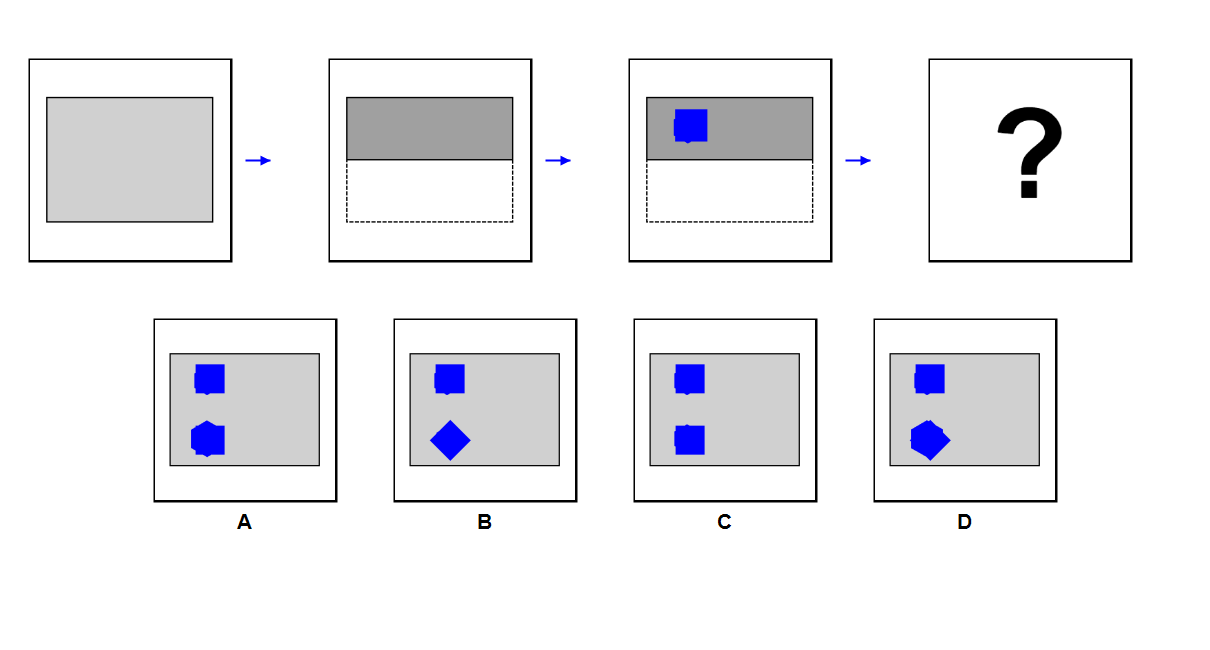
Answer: C